Question: As I understand it, MySQL LIKE is supposed to be case insensitive. Everywhere I've looked provides instructions on how to make it case sensitive if needed. Mine seems to be case sensitive, but I don't want it to be
This is causing an issue with my authentication server which needs to be case insensitive when authenticating users. Please let me know how to fix this, or how I can figure out why LIKE is case sensitive here.
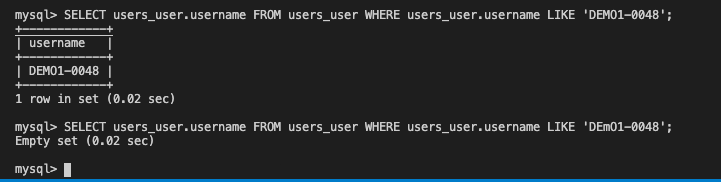
Answer: Case sensitivity is based on the collation of the column you are searching, defined in your CREATE TABLE, or else the collation of the session, which determines the character set and collation of string literals.
Example:
'''
CREATE TABLE 'users_user' (
'username' text
) ENGINE=InnoDB DEFAULT CHARSET=utf8mb4;
insert into users_user set username='DEMO1-0048';
'''
Here we see the default collation of utf8mb4_general_ci is case-insensitive:
'''
mysql> select * from users_user where username like 'DeMO1-0048';
+------------+
| username |
+------------+
| DEMO1-0048 |
+------------+
'''
But if I the column to use a case-sensitive collation:
'''
mysql> select * from users_user where username collate utf8mb4_bin like 'DeMO1-0048';
Empty set (0.00 sec)
'''
Or if I force the string literal to use a case-insensitive collation:
'''
mysql> select * from users_user where username like 'DeMO1-0048' collate utf8mb4_bin;
Empty set (0.00 sec)
'''
Or if I define the table with a case-sensitive collation:
'''
CREATE TABLE 'users_user' (
'username' text COLLATE utf8mb4_bin
) ENGINE=InnoDB DEFAULT CHARSET=utf8mb4 COLLATE=utf8mb4_bin;
insert into users_user set username='DEMO1-0048';
mysql> select * from users_user where username like 'DeMO1-0048';
Empty set (0.00 sec)
'''
So I would infer that your table is defined with a case-sensitive collation. You can check this:
'''
mysql> select character_set_name, collation_name from information_schema.columns where table_name='users_user' and column_name='username';
+--------------------+----------------+
| character_set_name | collation_name |
+--------------------+----------------+
| utf8mb4 | utf8mb4_bin |
+--------------------+----------------+
'''
You can force a string comparison to be case-insensitive, even if the default collation defined for the table/column is case-sensitive.
'''
mysql> select * from users_user where username like 'DeMO1-0048' collate utf8mb4_general_ci;
+------------+
| username |
+------------+
| DEMO1-0048 |
+------------+
'''
This works if you use the 'collate' option on the column too:
'''
mysql> select * from users_user where username collate utf8mb4_general_ci like 'DeMO1-0048';
+------------+
| username |
+------------+
| DEMO1-0048 |
+------------+
'''